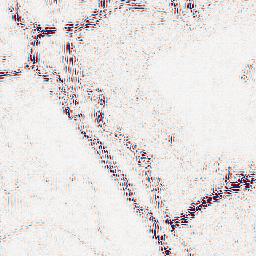
Category: wavelet
Decomposition family: wavelet_reverse_biorthogonal
Decomposition parameters: wavelet: rbio4.4
level: 2
Upsampling method: sinc_blackman
Upsampling parameters: scale: 2
kernel_size: 4
Upsampling scale: 2